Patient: sex F, age 58
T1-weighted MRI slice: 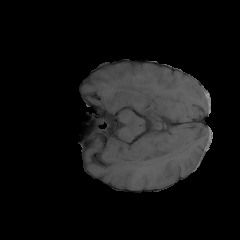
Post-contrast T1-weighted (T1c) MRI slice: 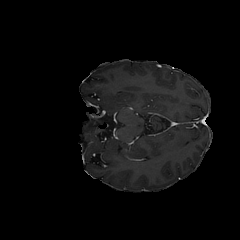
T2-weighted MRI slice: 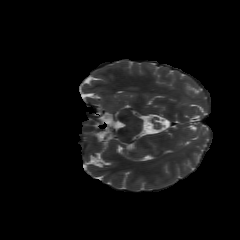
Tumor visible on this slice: no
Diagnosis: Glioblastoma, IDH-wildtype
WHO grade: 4